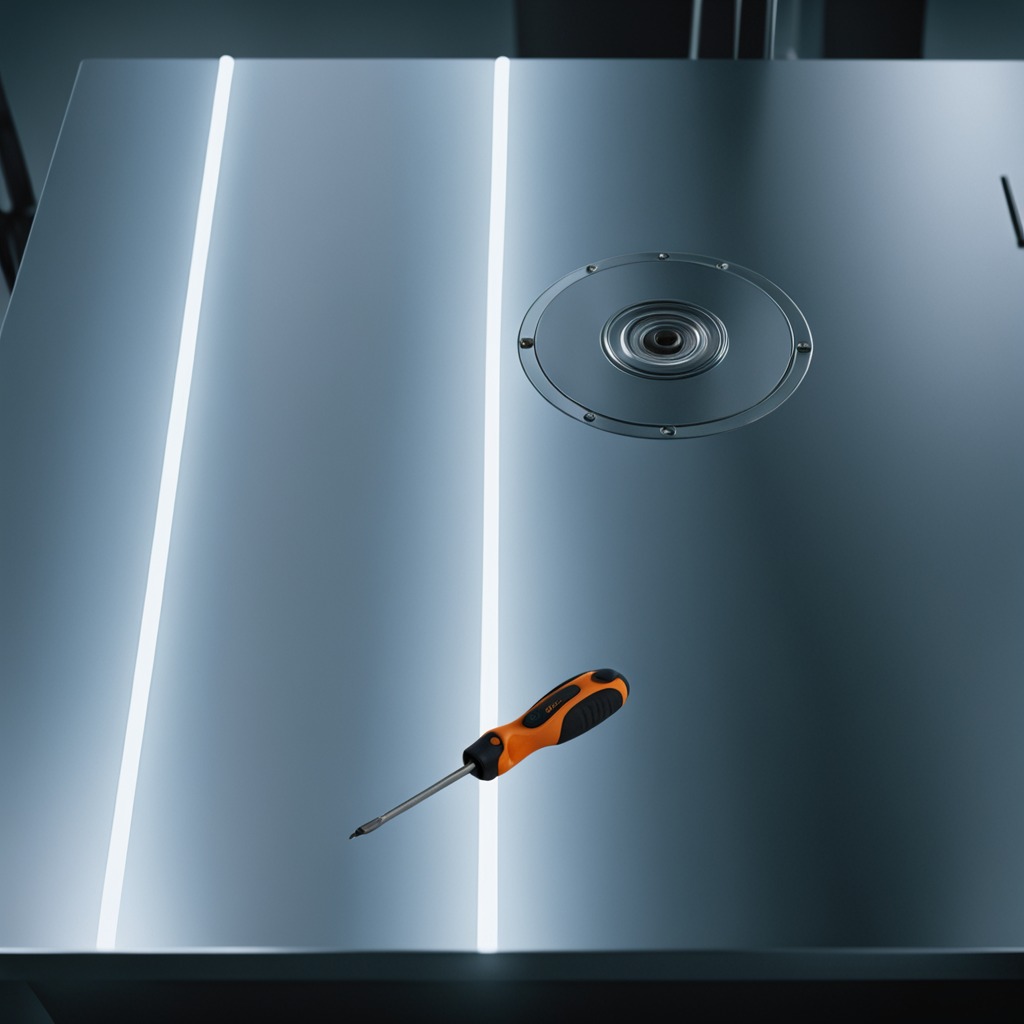
A screwdriver lies on the metal table in a machine shop under fluorescent lights.